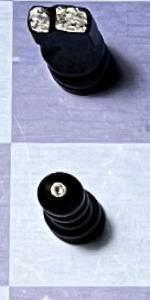
Label: Pawn_Black